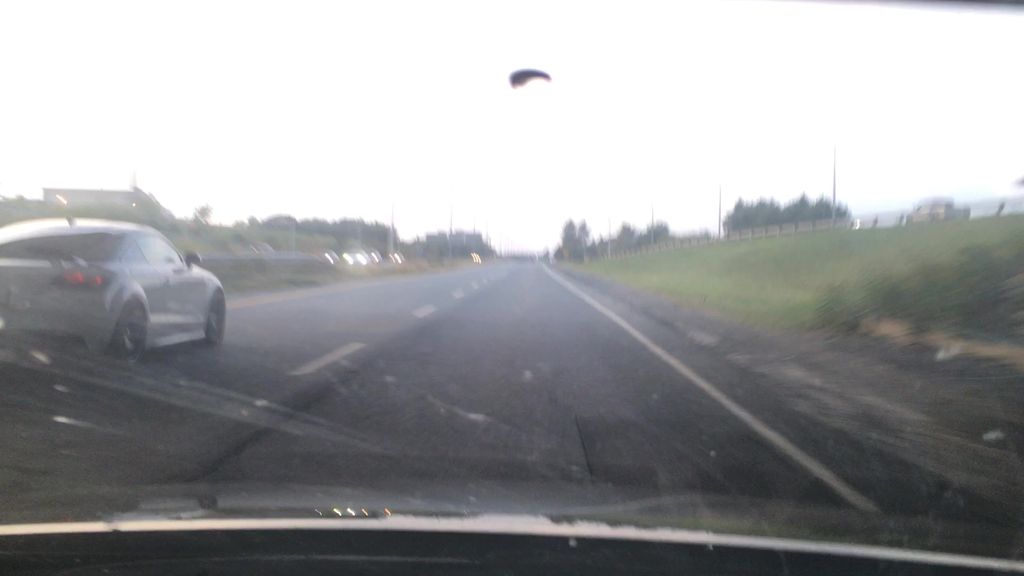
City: halifax